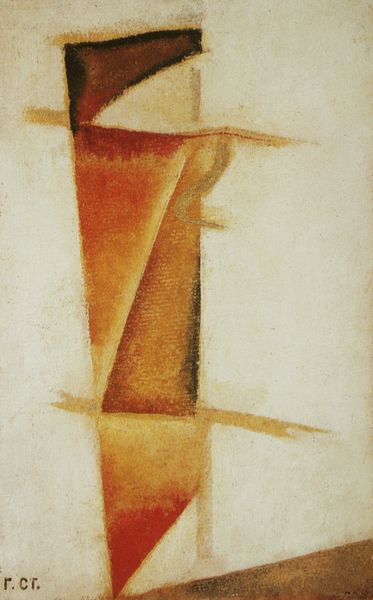
Titel: Farbkonstruktion
Künstler: Georgij Stenberg
Standort: New York
Institution: Albright-Knox Art Gallery Buffalo
Schlagwörter: gemälde, weiß, dreieck, gelb, grün, komposition, kubismus, kubistisch, ocker, braun, grau, hell, nase, orange, schwarz, tür, hund, rot, beige, expressionismus, wand, gesicht, lang, bild, signatur, öl, auge, figur, schiff, segel, papier, moderne, abstrakt, farben, fläche, flächen, modern, farbe, formen, schattierung, klein, linien, signiert, einfach, spitz, schmal, streifen, balken, striche, leuchten, minimalistisch, geld, monogramm, grafisch, seite, strich, wei0, quer, schlange, kunst, malen, senkrecht, ecken, diagonal, geometrisch, maserung, rotbraun, konstruktion, dreiecke, schief, geometrie, viereck, geraden, installation, russisch, waagrecht, geografie, wenig, rothko, fragezeichen, parallellen, abstrakte formen, abstaktion, geoemtrisch, r, z, r.cr., graviti, cr, abstrabt, r. ct., ct